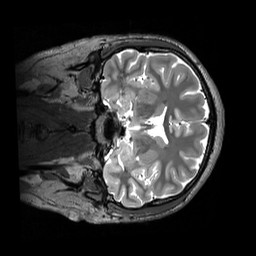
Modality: T2w
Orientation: coronal
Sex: male
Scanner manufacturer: siemens
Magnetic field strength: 3 T
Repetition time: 3.2 s
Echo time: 0.409 s